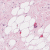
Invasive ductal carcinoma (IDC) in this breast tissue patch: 0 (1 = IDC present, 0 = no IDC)